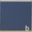
Piece: xx